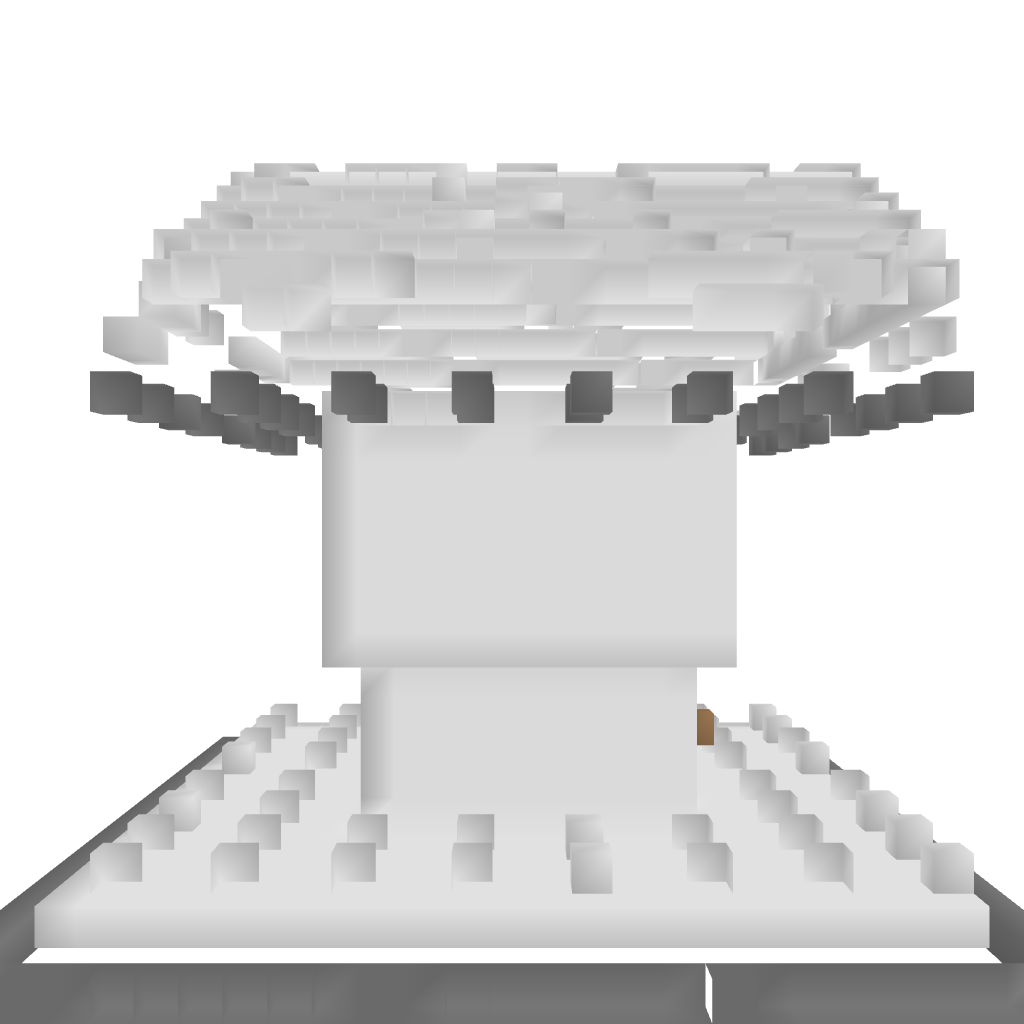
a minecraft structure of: Templo Romano bad low quality